Interaction volume radius: 10 \u00c5
Interaction volume height: 10 \u00c5
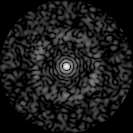
Disorder parameter: 0.8145